Question:
I had been trying to achieve this path, but I am having trouble when clipping, not only it clips the opposite part of the container but also gets my path to be dirty.
I am also looking on achieving the same effect, but with an opposite direction.
This is the code i have done so far(It is an up arc clip path):
'''
class UpArcClip extends CustomClipper<Path> {
@override
Path getClip(Size size) {
final path = Path();
path.lineTo(0, size.height);
path.lineTo(0.0, size.height - 100);
path.quadraticBezierTo(
size.width / 2, size.height, size.width, size.height - 100);
path.lineTo(size.width, 0.0);
path.close();
return path;
}
@override
bool shouldReclip(CustomClipper old) => false;
}
'''
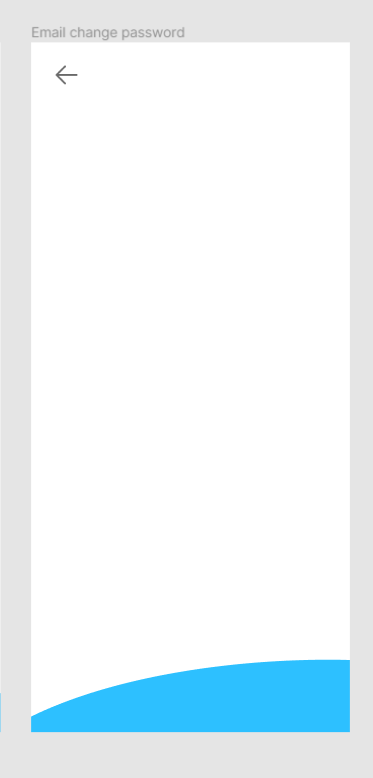
Answer: Already achieved it by myself:
'''
class LeftInclinedArcClipper extends CustomClipper<Path> {
@override
Path getClip(Size size) {
final path = Path();
path.moveTo(0, size.height);
path.lineTo(0, size.height * 0.7);
path.quadraticBezierTo(
size.width / 3, size.height * 0.45, size.width, size.height * 0.53);
path.lineTo(size.width, size.height);
path.close();
return path;
}
@override
bool shouldReclip(CustomClipper old) => false;
}
'''